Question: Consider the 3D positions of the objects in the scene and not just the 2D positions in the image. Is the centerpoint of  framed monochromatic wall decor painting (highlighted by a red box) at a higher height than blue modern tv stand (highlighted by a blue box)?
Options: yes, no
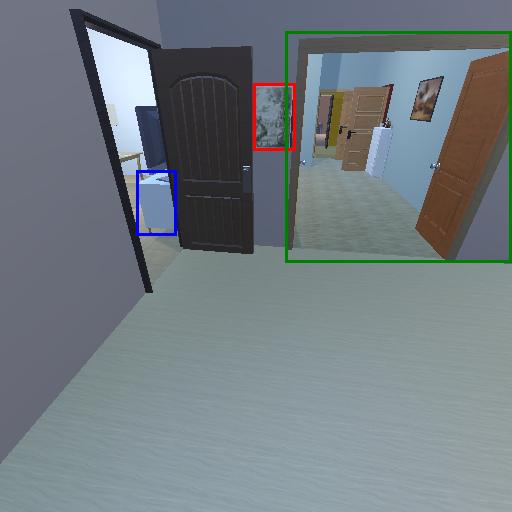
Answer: yes